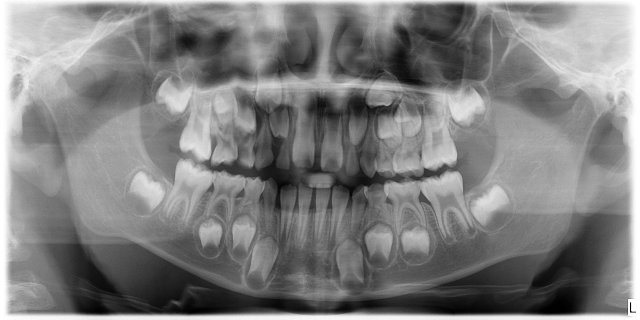
child